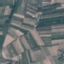
Land use / land cover: PermanentCrop